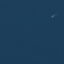
Land use / land cover: SeaLake